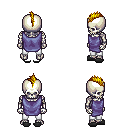
a pixel art fantasy rpg character, male body template, skeleton, chain tabard jacket, white pants, blonde mohawk hairstyle, gray slippers, four views (front, back, left, right), 2x2 character sprite sheet, small pixel art, hard edges, no anti-aliasing